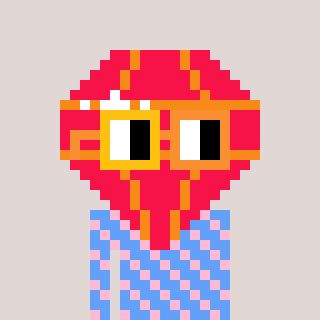
a pixel art character with square yellow and orange glasses, a red diamond-shaped head and a blue-colored body on a warm background